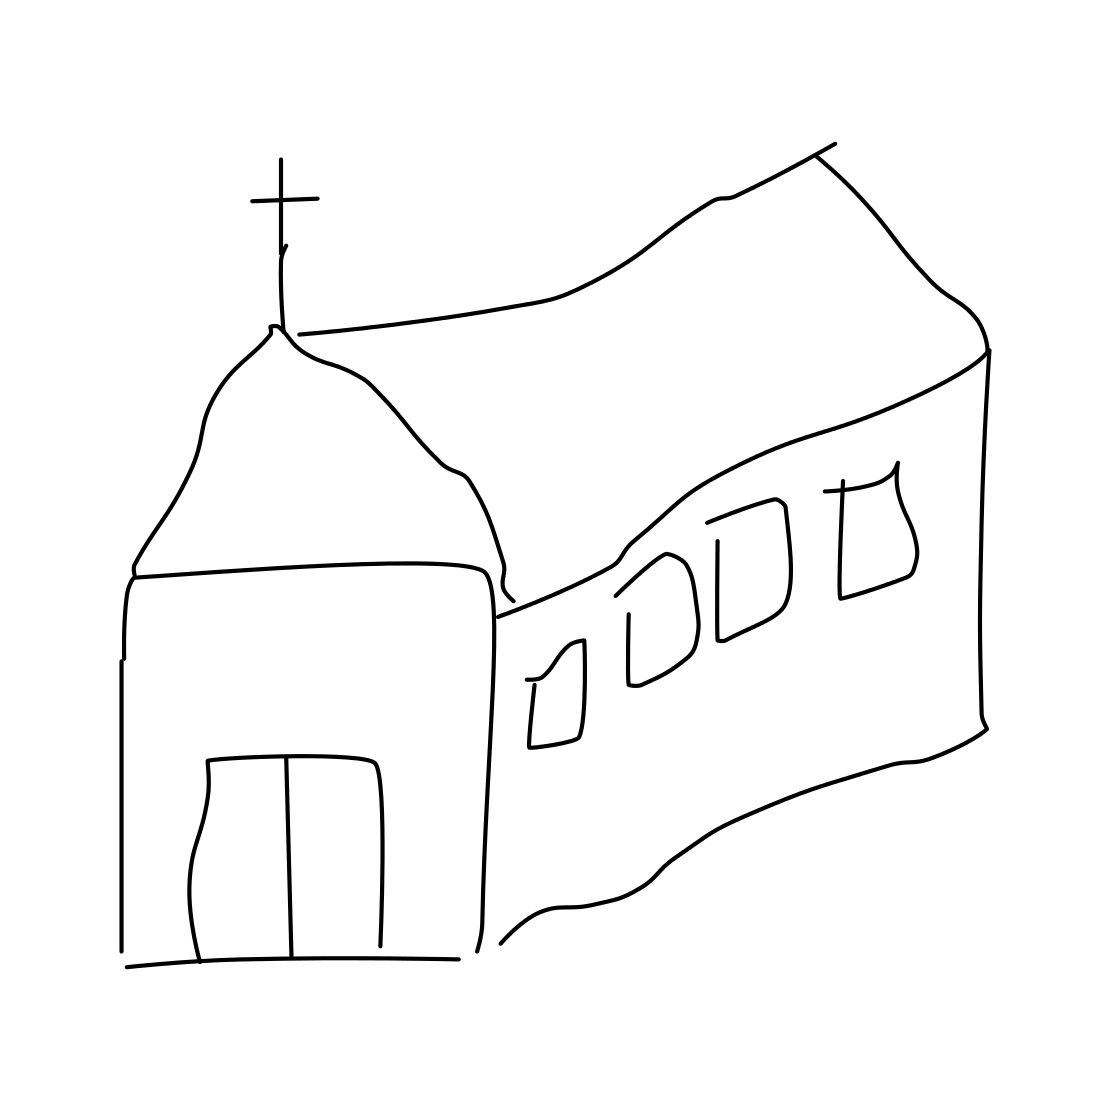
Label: church